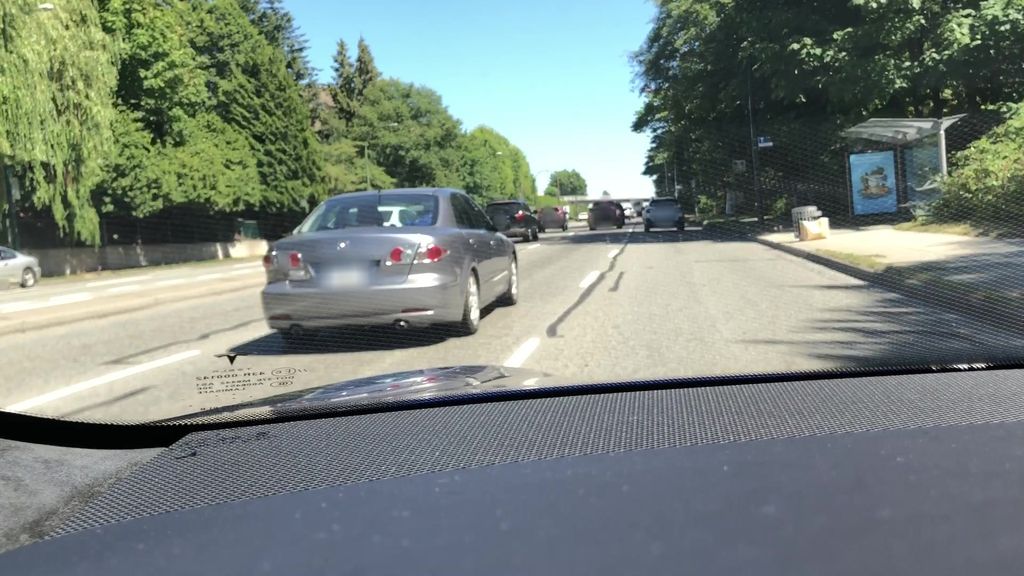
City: vancouver